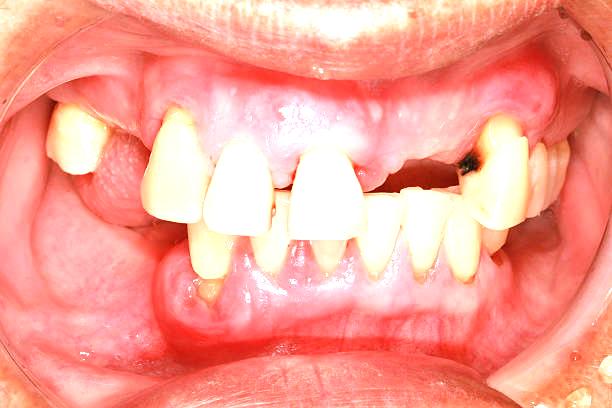
Condition: Gingivitis